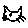
Label: cat